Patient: sex M, age 57
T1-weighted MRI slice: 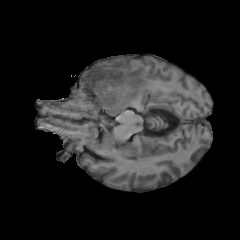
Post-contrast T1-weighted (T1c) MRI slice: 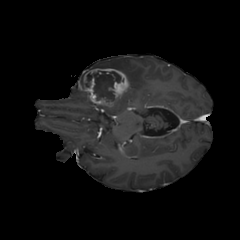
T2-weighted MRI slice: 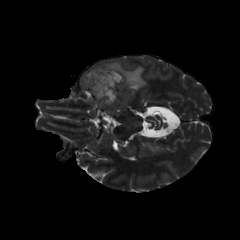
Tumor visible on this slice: yes
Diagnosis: Glioblastoma, IDH-wildtype
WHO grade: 4